RGB frame:
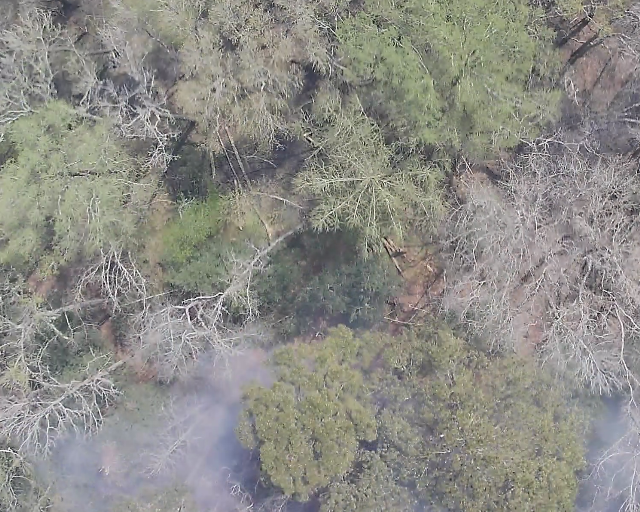
Thermal frame:
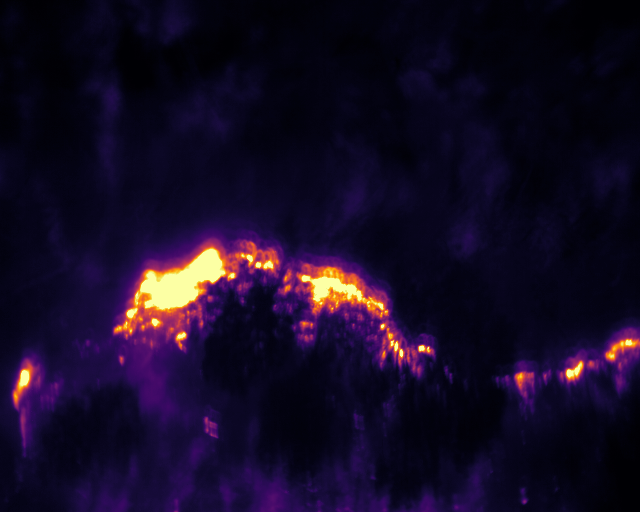
Captured: 2026-02-26 03:43:44
Pixels at or above 80 °C: 8630 (fraction of frame: 0.02634)